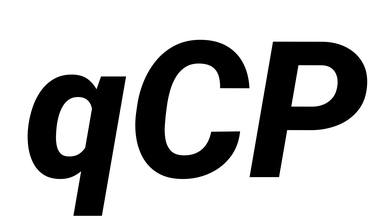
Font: Roboto-Italic_ExtraBold_Italic